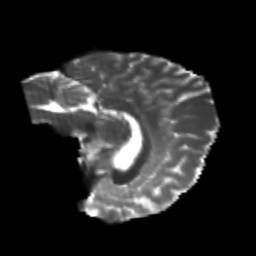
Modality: T2w
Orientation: sagittal
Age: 24
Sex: female
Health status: healthy
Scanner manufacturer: philips
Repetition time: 7.388 s
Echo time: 0.08599 s